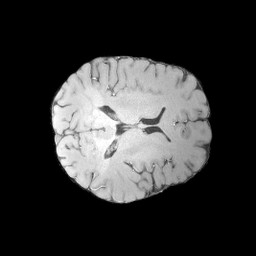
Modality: MP2RAGE
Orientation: axial